Question: I want to create a matching card game in JavaScript. Firstly,i just want to generate 12 random cards into the body.
When I press Start Game,the container is filled with 12 random images. Doing it multiple times,sometimes I spread those images into the container like this (second picture). Sometimes it works just fine( first picture)

## HTML
'''
<!DOCTYPE html>
<html>
<head>
<title>Matching Cards Game</title>
<link rel="stylesheet" type="text/css" href="style.css">
<link href="https://fonts.googleapis.com/css2?family=Gotu&display=swap" rel="stylesheet">
</head>
<body>
<h1 id="gameTitle">The Card Matching Game</h1>
<div id="container">
<img class="card" src="">
<img class="card" src="">
<img class="card" src="">
<img class="card" src="">
<img class="card" src="">
<img class="card" src="">
<img class="card" src="">
<img class="card" src="">
<img class="card" src="">
<img class="card" src="">
<img class="card" src="">
<img class="card" src="">
</div>
<button id="start">Start Game</button>
<script type="text/javascript" src="code.js"></script>
</body>
</html>
'''
## CSS
'''
body {
background-color: #13060d;
margin: 0;
font-family: 'Gotu', sans-serif;
}
#container {
margin-top: 15%;
max-width: 1000px;
margin: 20px auto;
}
img {
width: 17.5%;
background: purple;
float: left;
margin: 0.5% 3% 0.5%;
border-radius: 10%;
}
h1 {
color: white;
margin-bottom: 0;
}
#start {
border-style: none;
font-size: 2rem;
}
'''
## JavaScript
'''
nrCards = 12;
var card = document.querySelectorAll(".card");
var cards = generateRandomCard(nrCards);
var startBtn = document.querySelector("#start");
function generateRandomCard(num) {
var arr = [];
for (var i = 0; i < num; i++) {
arr.push(randomCard());
}
}
function randomCard() {
var result = '';
var letters = "CDHS";
var number = Math.floor((Math.random() * 9) + 2);
var letter = letters[Math.floor(Math.random() * 4)];
result += "PNG/" + number + letter + ".png";
return result;
}
startBtn.addEventListener("click", function() {
for (var i = 0; i < nrCards; i++) {
card[i].src = randomCard();
//card[i].src ="PNG/8S.png";
console.log(card[i]);
}
console.log("----------------------");
})
'''
I would appreciate some help.. Thank you!
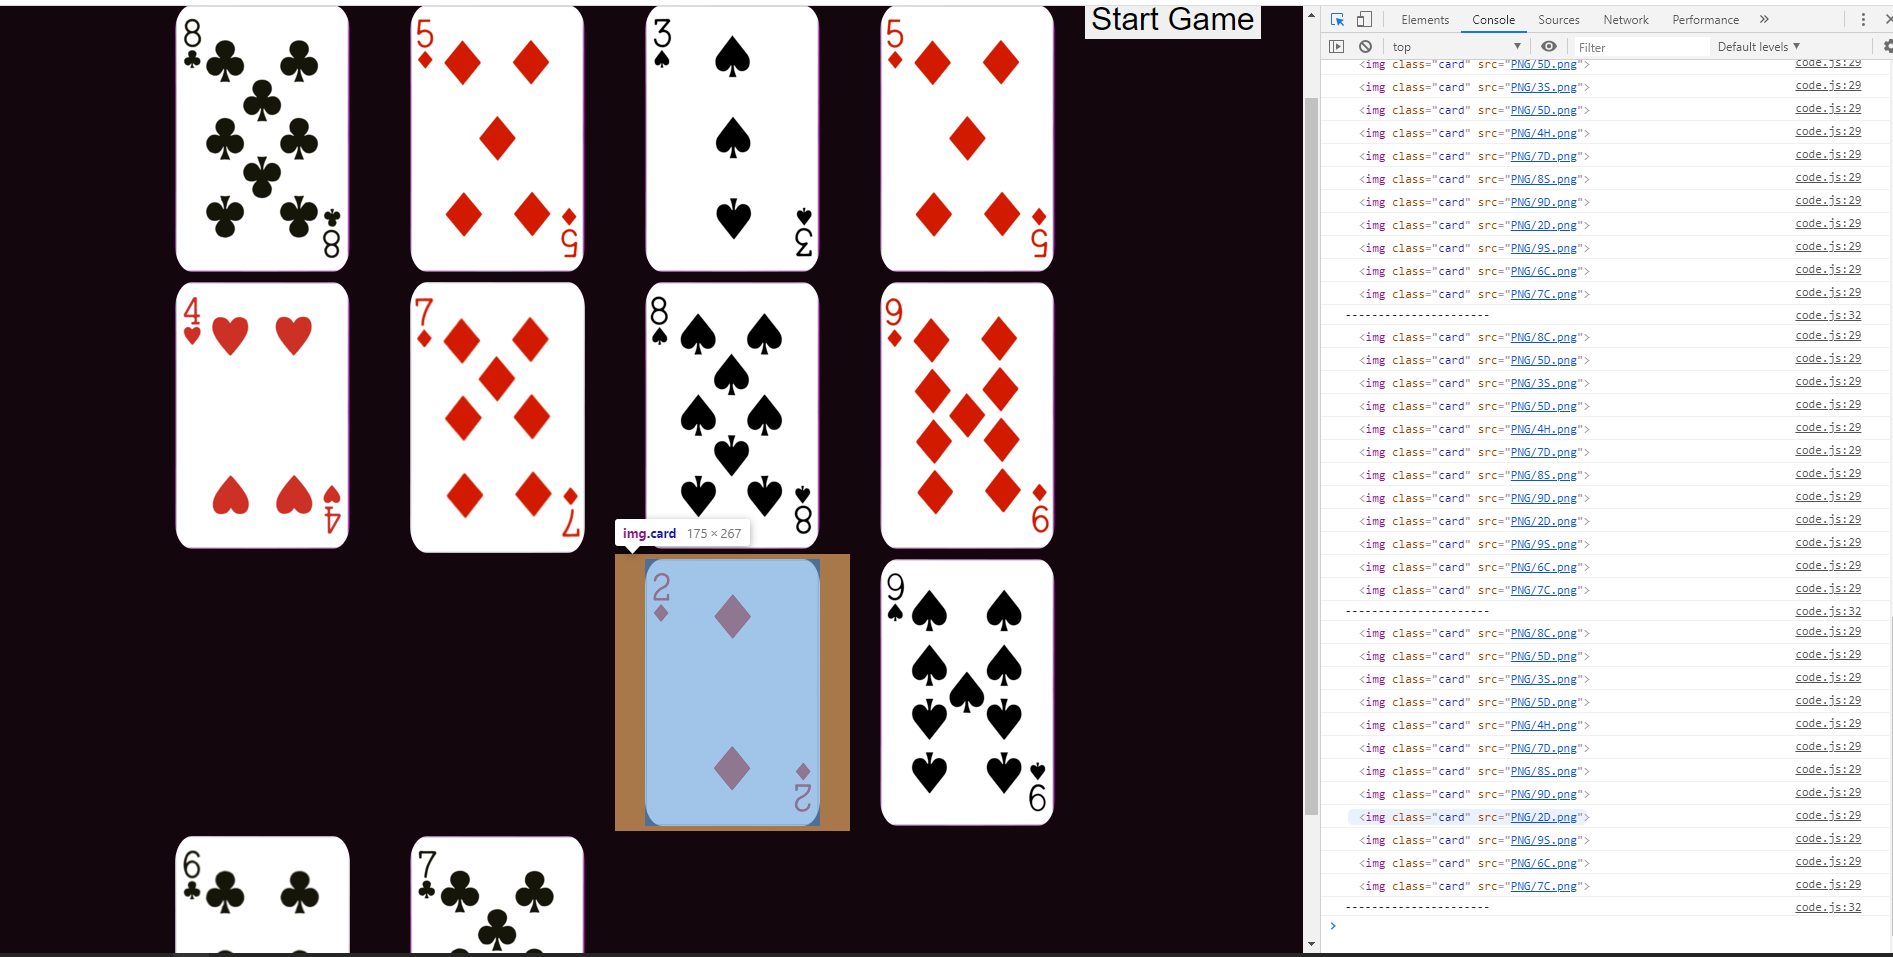
Answer: I would suggest that you use <URL> for such implementation:
'''
nrCards = 12;
var card = document.querySelectorAll(".card");
var cards = generateRandomCard(nrCards);
var startBtn = document.querySelector("#start");
function generateRandomCard(num) {
var arr = [];
for (var i = 0; i < num; i++) {
arr.push(randomCard());
}
}
function randomCard() {
var result = '';
var letters = "CDHS";
var number = Math.floor((Math.random() * 9) + 2);
var letter = letters[Math.floor(Math.random() * 4)];
result += "PNG/" + number + letter + ".png";
return result;
}
startBtn.addEventListener("click", function () {
for (var i = 0; i < nrCards; i++) {
card[i].src = randomCard();
//card[i].src ="PNG/8S.png";
//console.log(card[i]);
}
//console.log("----------------------");
})
'''
'''
body{
background-color:#13060d;
margin:0;
font-family: 'Gotu', sans-serif;
}
#container{
margin-top: 15%;
max-width: 1000px;
margin:20px 50px;
display: grid;
grid-template-columns: auto auto auto auto;
grid-column-gap: 50px;
grid-row-gap: 50px;
}
img{
width:auto;
background:purple;
border-radius: 10%;
}
h1{
color:white;
margin-bottom:0;
}
#start{
border-style: none;
font-size:2rem;
}
'''
'''
<!DOCTYPE html>
<html>
<head>
<title>Matching Cards Game</title>
<link rel="stylesheet" type="text/css" href="style.css">
<link href="https://fonts.googleapis.com/css2?family=Gotu&display=swap" rel="stylesheet">
</head>
<body>
<h1 id="gameTitle">The Card Matching Game</h1>
<div id="container">
<img class="card" src="">
<img class="card" src="">
<img class="card" src="">
<img class="card" src="">
<img class="card" src="">
<img class="card" src="">
<img class="card" src="">
<img class="card" src="">
<img class="card" src="">
<img class="card" src="">
<img class="card" src="">
<img class="card" src="">
</div>
<button id="start">Start Game</button>
<script type="text/javascript" src="code.js"></script>
</body>
</html>
'''